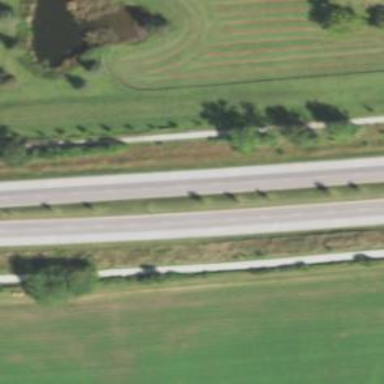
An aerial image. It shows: Primary highway.